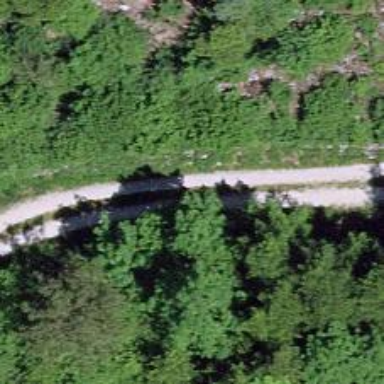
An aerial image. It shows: Gravel track with grade 2 tracktype.